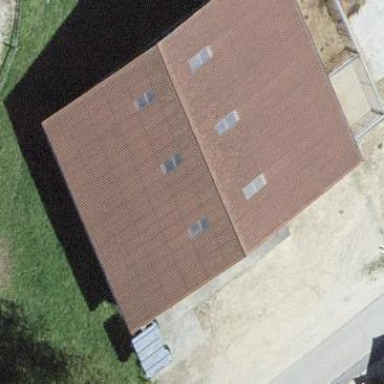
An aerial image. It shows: Barn.